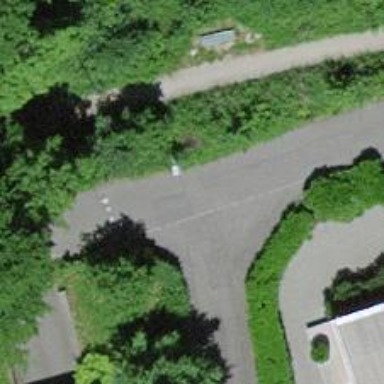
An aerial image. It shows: Asphalt road in residential area.